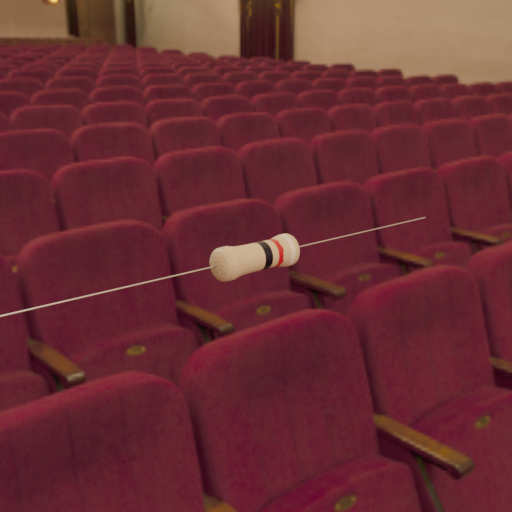
Resistor colour bands (in order): black, red, white